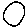
Label: circle